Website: bh-photo
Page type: address-validator
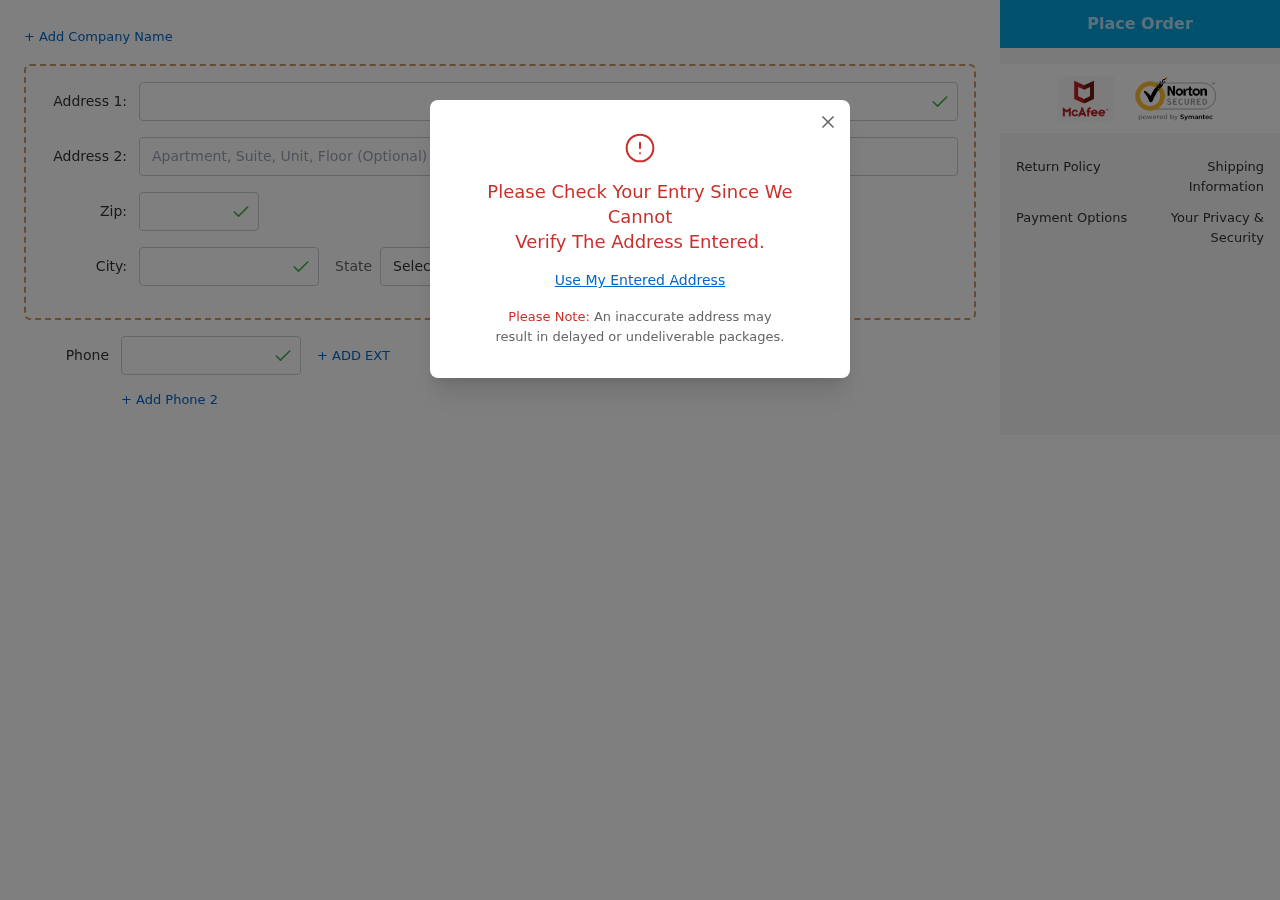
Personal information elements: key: PII_CITY
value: Lake Cassidy
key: PII_PHONE
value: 9394852414
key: PII_POSTCODE
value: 41982
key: PII_STATE_ABBR
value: VT
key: PII_STREET
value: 78698 Torres Roads